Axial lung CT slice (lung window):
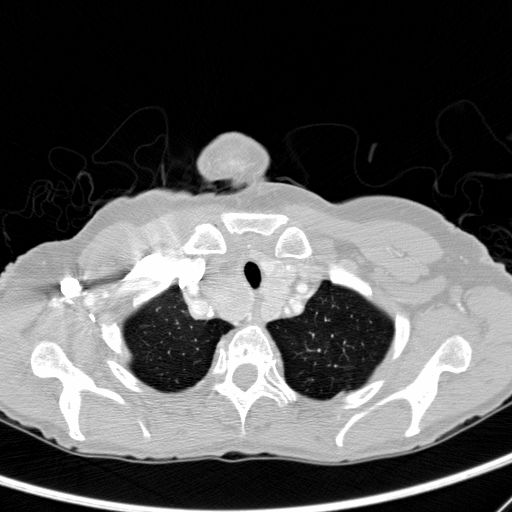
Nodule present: no